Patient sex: M
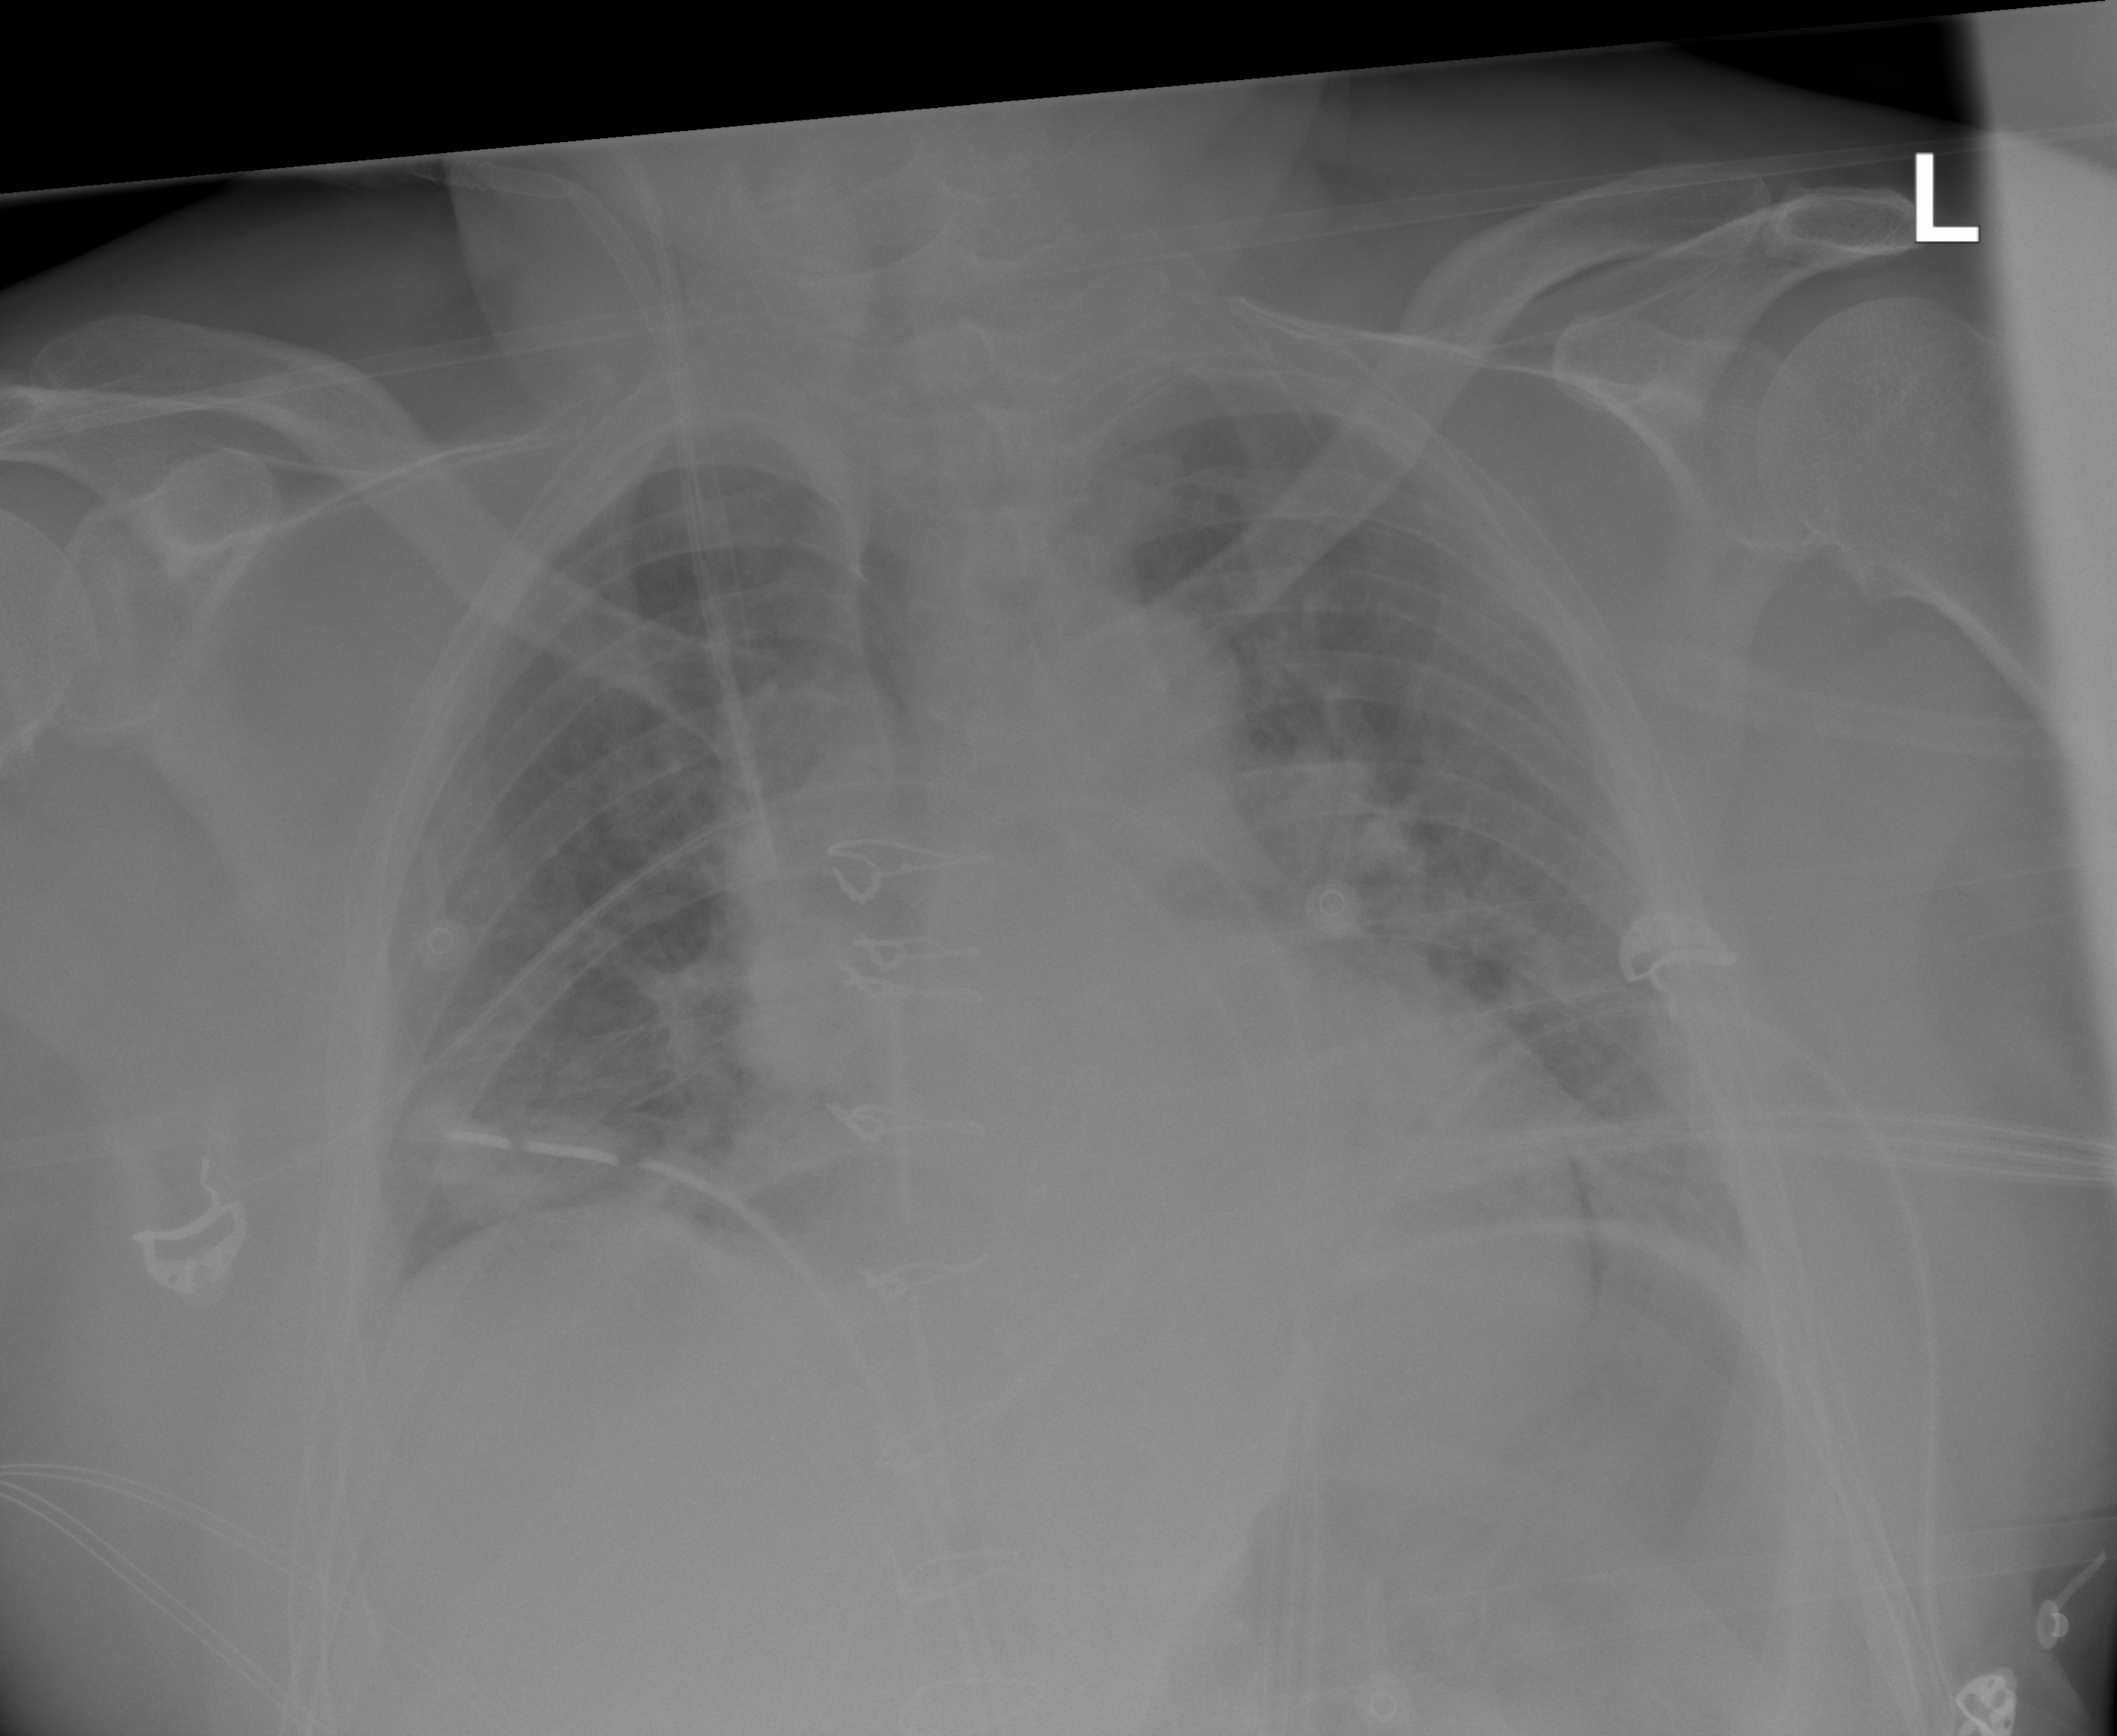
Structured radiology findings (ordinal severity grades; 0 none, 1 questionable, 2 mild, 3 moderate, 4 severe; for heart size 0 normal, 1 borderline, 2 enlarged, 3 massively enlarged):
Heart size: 2
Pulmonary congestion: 2
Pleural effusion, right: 0
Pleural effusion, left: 0
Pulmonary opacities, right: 0
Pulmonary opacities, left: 0
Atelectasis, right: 2
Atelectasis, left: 2